Question: I'm trying to make a grouped boxplot using Seaborn (<URL>, and the boxes are all incredibly narrow -- too narrow to see the grouping colors.
'''
g = seaborn.factorplot("project_code",y="num_mutations",hue="organ",
data=grouped_donor, kind="box", aspect=3)
'''

If I zoom in, or stretch the graphic several times the width of my screen, I can see the boxes, but obviously this isn't useful as a standard graphic.
This appears to be a function of my amount of data; if I plot only the first 500 points (of 6000), I get visible-but-small boxes. It might specifically be a function of the high variance of my data; according to the matplotlib boxplot documentation,
> The default [width] is 0.5, or 0.15x(distance between extreme positions) if that is smaller.
Regardless of the reason, there's plenty of room on the graph itself for wider boxes, if I could just widen them.
Unfortunately, the boxplot keyword 'widths' which controls the box width isn't a valid 'factorplot' keyword, and I can't find a matplotlib function that'll change the width of a bar or box outside of the plotting function itself. I can't even find anyone discussing this; the closest I found was boxplot line width. Any suggestions?
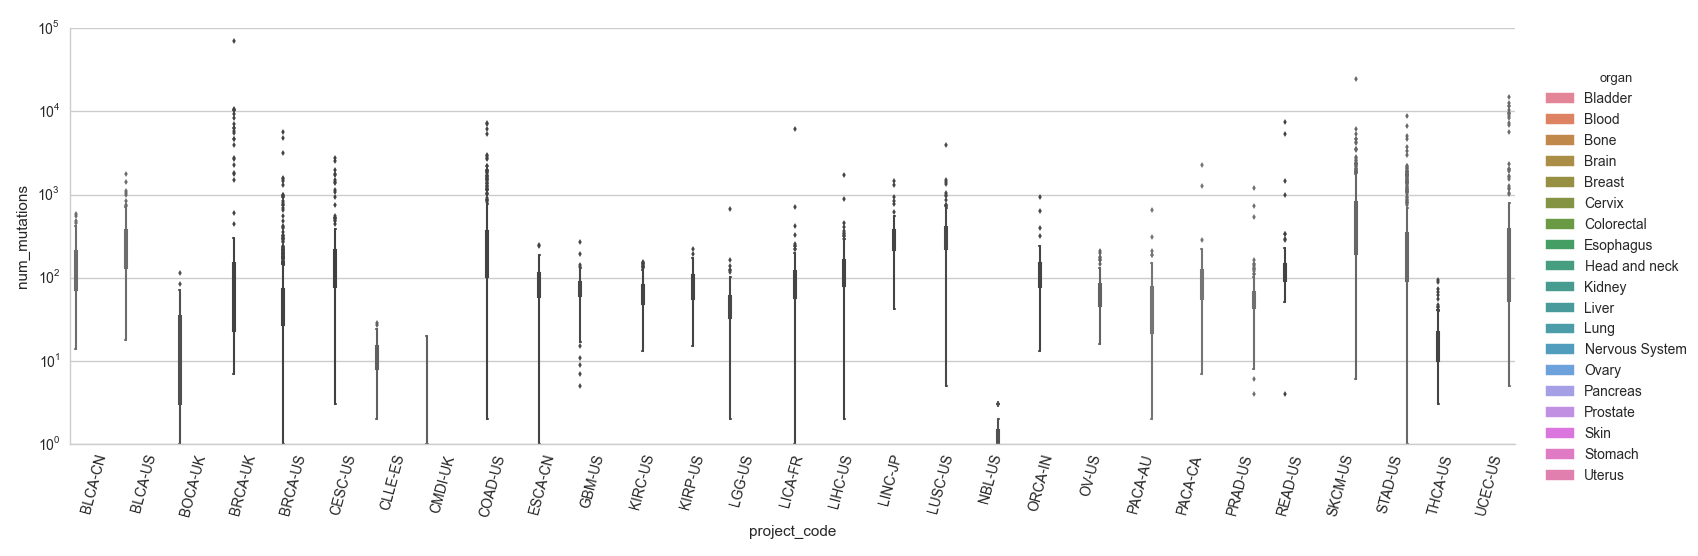
Answer: For future reference, here are the relevant bits of code that make the correct figure with legend: (obviously this is missing important things and won't actually run as-is, but hopefully it shows the tricky parts)
'''
import matplotlib.pylab as pyp
import seaborn as sns
def custom_legend(colors,labels, legend_location = 'upper left', legend_boundary = (1,1)):
# Create custom legend for colors
recs = []
for i in range(0,len(colors)):
recs.append(mpatches.Rectangle((0,0),1,1,fc=colors[i]))
pyp.legend(recs,labels,loc=legend_location, bbox_to_anchor=legend_boundary)
# Color boxplots by organ
organ_list = sorted(df_unique(grouped_samples,'type'))
colors = sns.color_palette("Paired", len(organ_list))
color_dict = dict(zip(organ_list, colors))
organ_palette = grouped_samples.drop_duplicates('id')['type'].map(color_dict)
# Plot grouped boxplot
g = sns.factorplot("id","num_mutations",data=grouped_samples, order=id_list, kind="box", size=7, aspect=3, palette=organ_palette)
sns.despine(left=True)
plot_setup_pre()
pyp.yscale('log')
custom_legend(colors,organ_list)
'''